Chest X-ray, PA view. Patient: 52 years old, sex M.
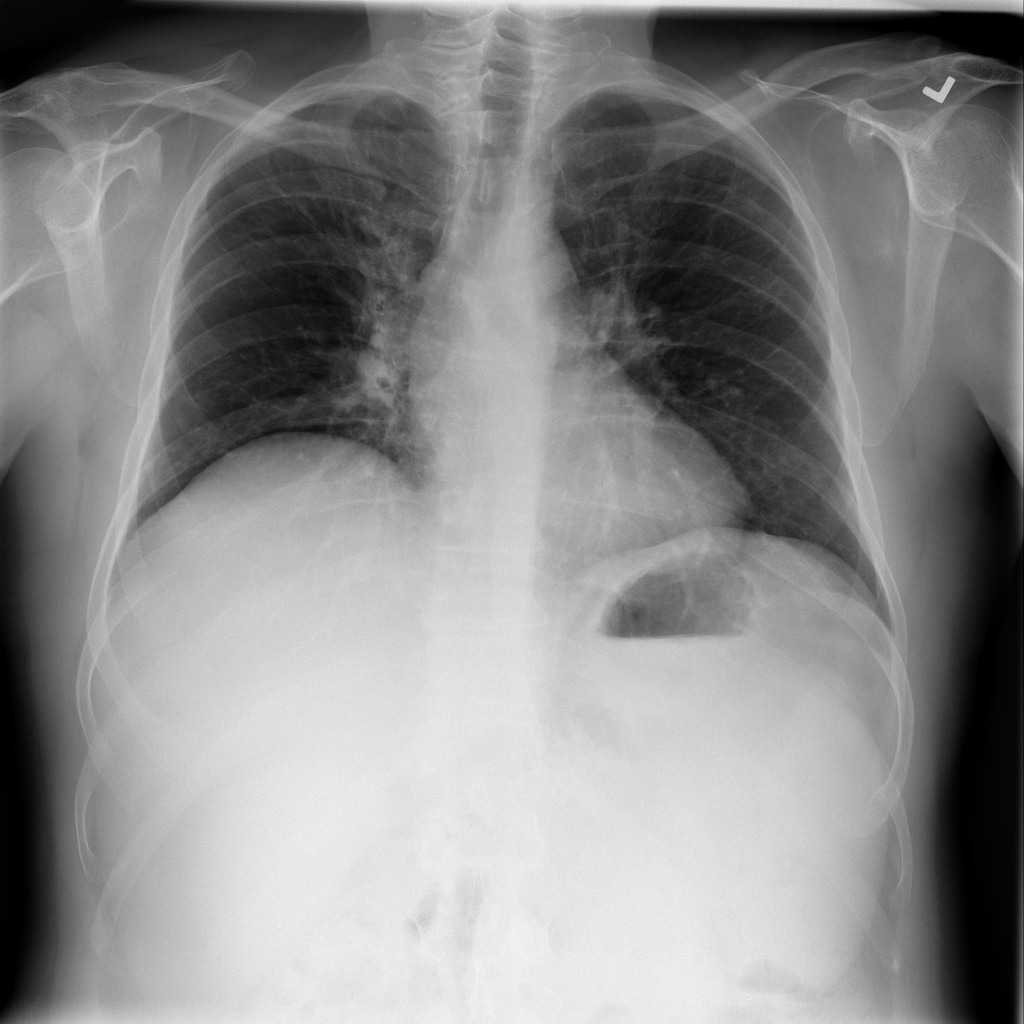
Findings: No Finding